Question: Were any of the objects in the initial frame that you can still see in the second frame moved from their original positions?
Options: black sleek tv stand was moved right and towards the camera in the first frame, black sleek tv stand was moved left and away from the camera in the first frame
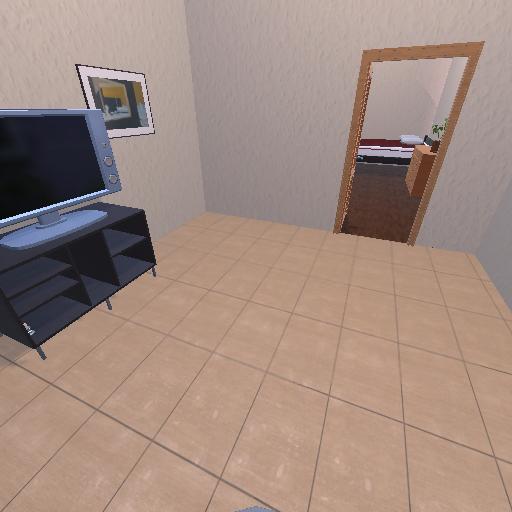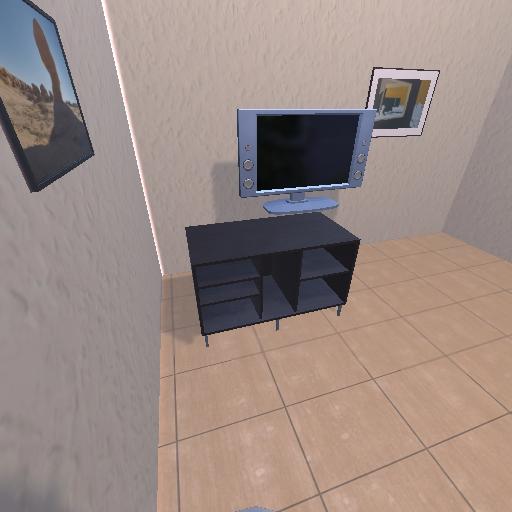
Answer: black sleek tv stand was moved right and towards the camera in the first frame